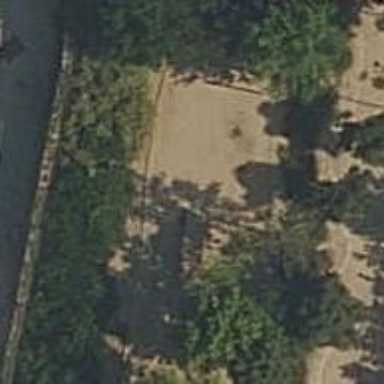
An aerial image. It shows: Playground area for leisure land.